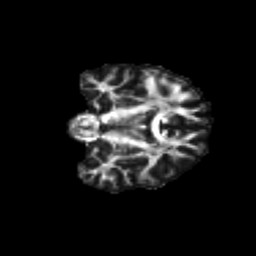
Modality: FA
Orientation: coronal
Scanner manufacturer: siemens
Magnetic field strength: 3 T
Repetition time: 9.2 s
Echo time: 0.084 s